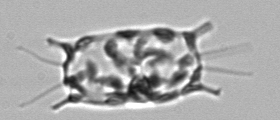
Label: Odontella